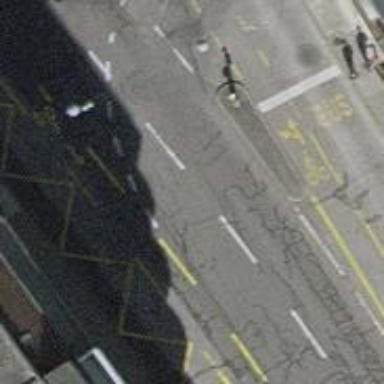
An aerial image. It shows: Bus stop with shelter for trolleybuses.